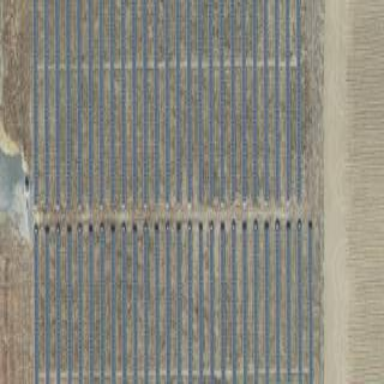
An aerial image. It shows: Solar power plant utilizing photovoltaic technology to produce electricity.